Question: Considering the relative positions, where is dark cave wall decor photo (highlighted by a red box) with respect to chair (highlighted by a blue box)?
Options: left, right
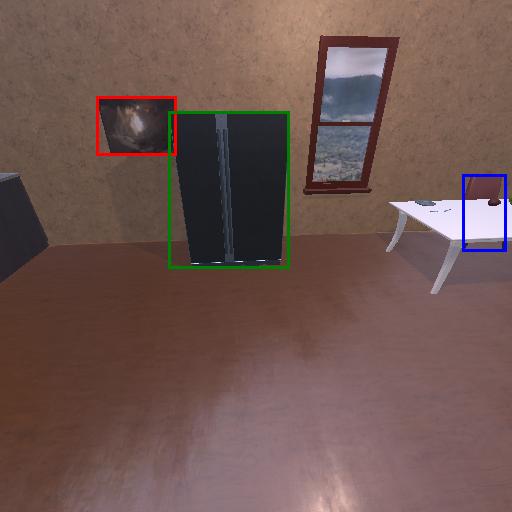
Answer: left